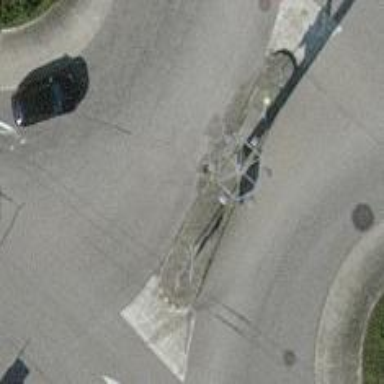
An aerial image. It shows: Mast structure.